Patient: sex M, age 79
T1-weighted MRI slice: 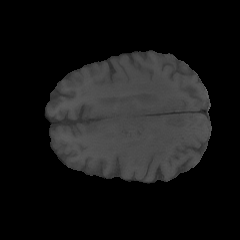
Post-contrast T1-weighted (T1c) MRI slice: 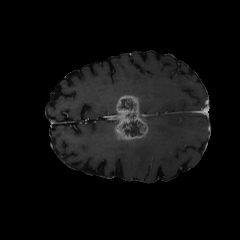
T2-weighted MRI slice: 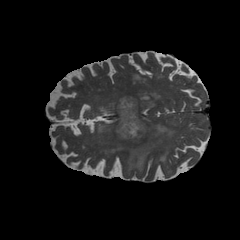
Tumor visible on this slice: yes
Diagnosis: Glioblastoma, IDH-wildtype
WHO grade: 4